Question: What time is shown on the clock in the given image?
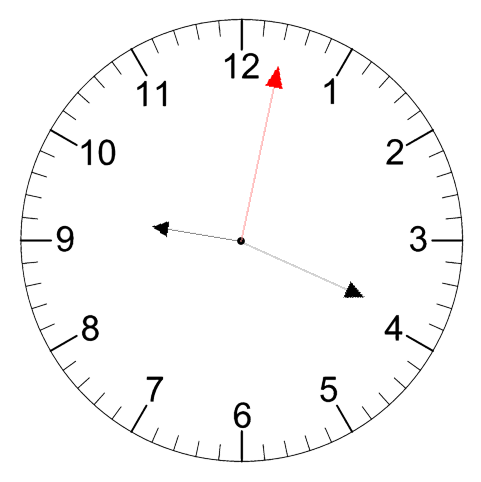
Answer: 09:19:02